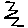
Label: zigzag